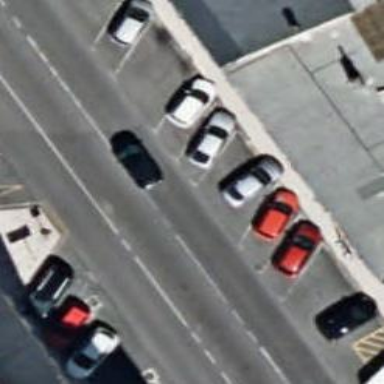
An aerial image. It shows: Tertiary road with asphalt surface and diagonal parking lanes on both sides.